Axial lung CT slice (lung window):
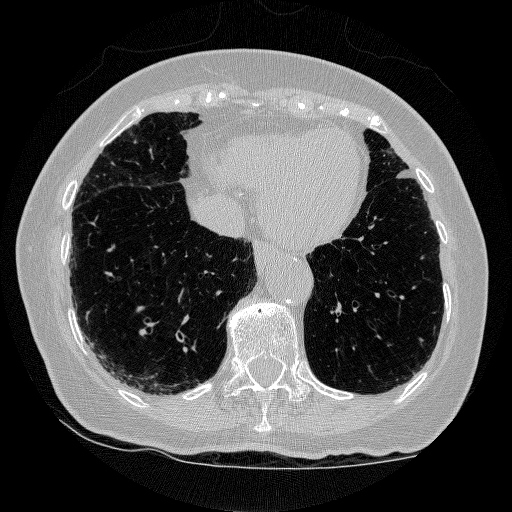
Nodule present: no